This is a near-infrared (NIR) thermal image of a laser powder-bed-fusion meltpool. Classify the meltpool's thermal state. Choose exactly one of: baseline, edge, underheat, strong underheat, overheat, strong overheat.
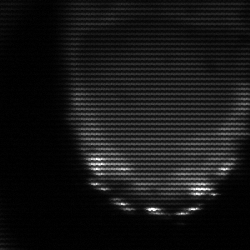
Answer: edge